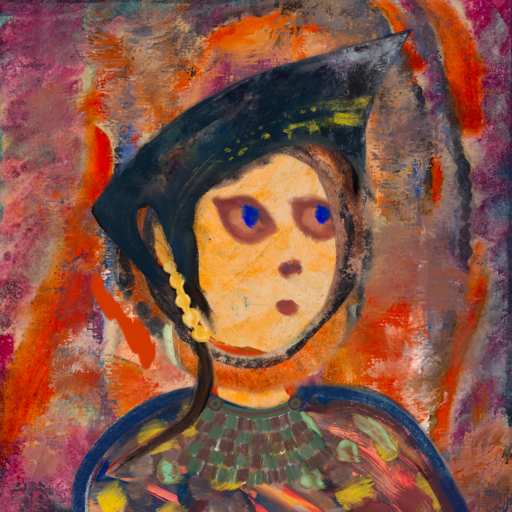
Background: Experience, Head And Neck Side: Experience, Face Side: Mother_And_Son_Mother, Bust: Mother_And_Son_Mother, Hair Side: Childish, Head Accessory: Irani, Second Necklace: After_Raid, Necklace: Blank, Baby: Blank